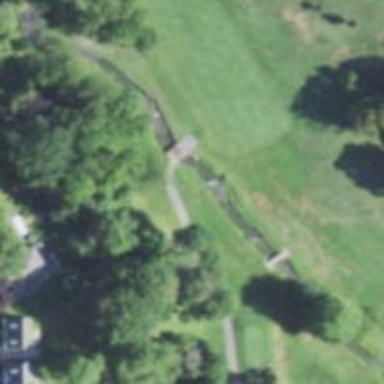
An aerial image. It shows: Service road that includes bridge over golf cart path.